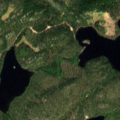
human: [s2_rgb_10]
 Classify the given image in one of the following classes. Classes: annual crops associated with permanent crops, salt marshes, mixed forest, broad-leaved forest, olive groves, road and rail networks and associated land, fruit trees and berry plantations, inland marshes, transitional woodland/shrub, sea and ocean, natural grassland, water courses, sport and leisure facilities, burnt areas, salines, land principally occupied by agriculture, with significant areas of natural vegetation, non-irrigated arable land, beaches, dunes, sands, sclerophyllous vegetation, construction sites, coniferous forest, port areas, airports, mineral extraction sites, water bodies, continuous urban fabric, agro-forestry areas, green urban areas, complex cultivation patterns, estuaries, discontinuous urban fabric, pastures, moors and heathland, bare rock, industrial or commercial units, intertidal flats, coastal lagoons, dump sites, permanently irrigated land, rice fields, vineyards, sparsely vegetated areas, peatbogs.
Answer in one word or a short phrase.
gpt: coniferous forest, water bodies